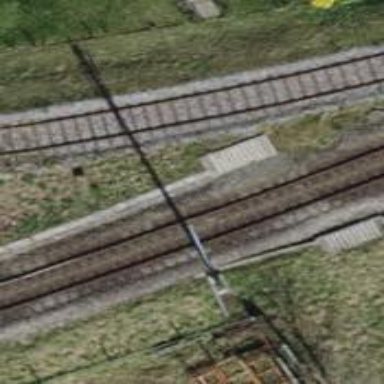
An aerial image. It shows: Single railway track with electrification through contact line.